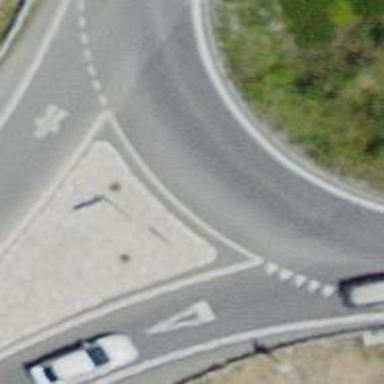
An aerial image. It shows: Tertiary road made of asphalt leading to roundabout junction.